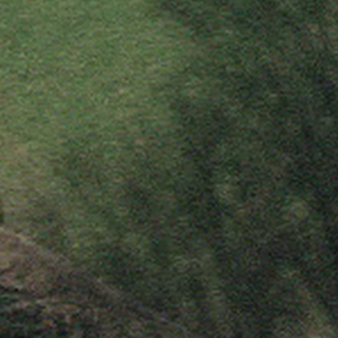
Label: other